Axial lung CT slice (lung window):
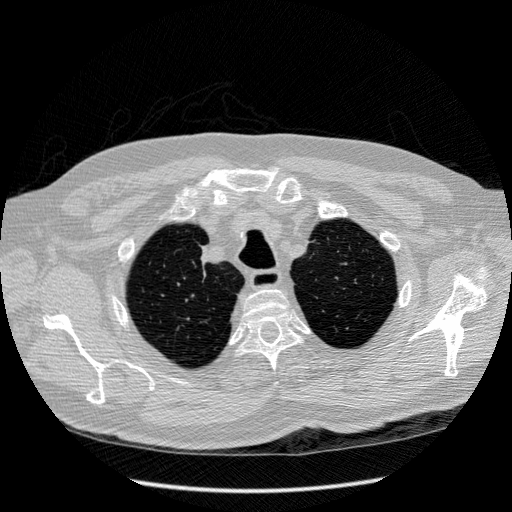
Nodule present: no